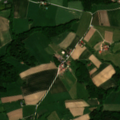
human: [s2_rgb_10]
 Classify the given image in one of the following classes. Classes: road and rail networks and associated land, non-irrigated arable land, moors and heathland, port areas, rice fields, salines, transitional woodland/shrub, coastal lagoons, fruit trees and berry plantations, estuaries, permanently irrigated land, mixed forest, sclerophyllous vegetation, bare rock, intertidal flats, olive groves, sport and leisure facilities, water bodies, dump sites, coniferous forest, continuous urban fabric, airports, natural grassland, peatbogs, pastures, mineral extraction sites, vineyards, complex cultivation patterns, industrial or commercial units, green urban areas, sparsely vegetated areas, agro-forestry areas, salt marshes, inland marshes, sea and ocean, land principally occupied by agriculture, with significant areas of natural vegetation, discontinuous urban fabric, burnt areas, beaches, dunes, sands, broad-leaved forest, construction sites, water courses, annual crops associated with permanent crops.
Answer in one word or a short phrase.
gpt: non-irrigated arable land, complex cultivation patterns, broad-leaved forest